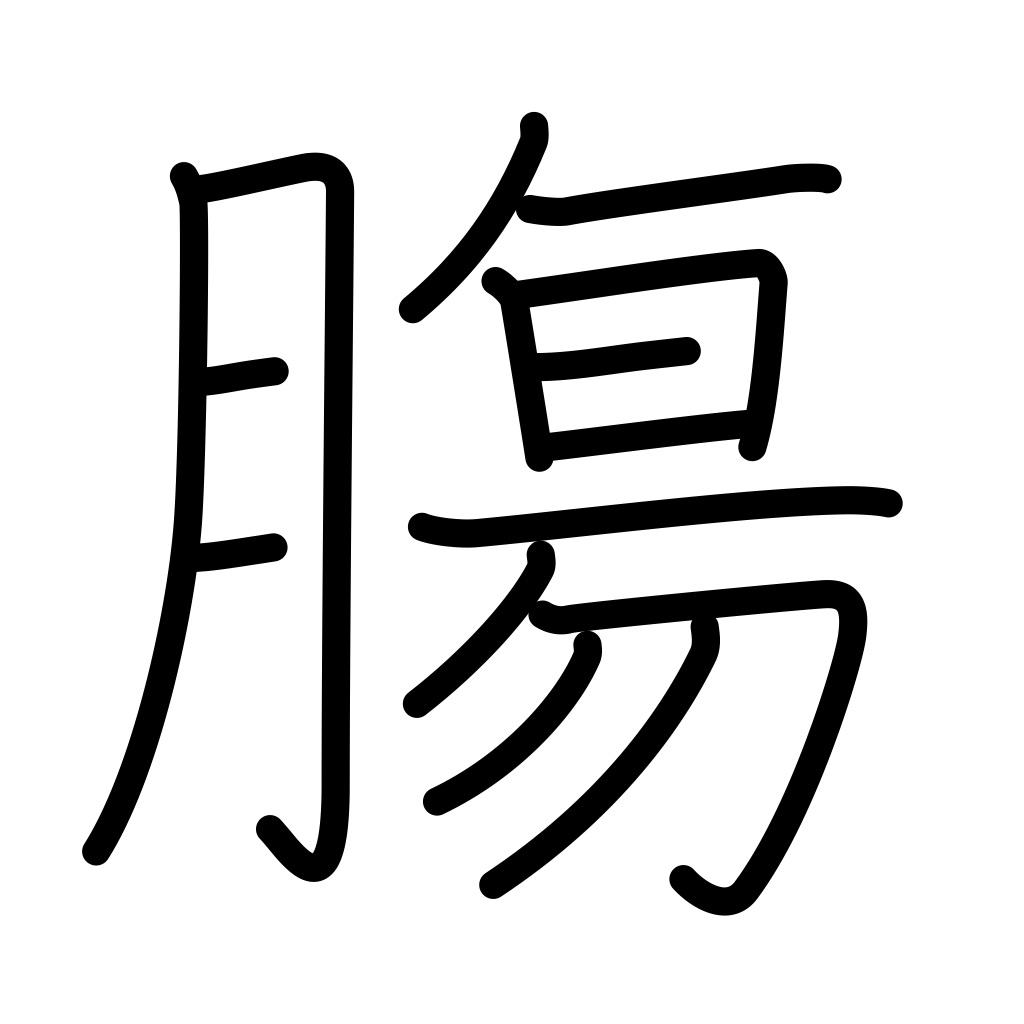
Meaning: guts, bowels, intestines, viscera